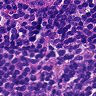
Metastatic tissue present: no